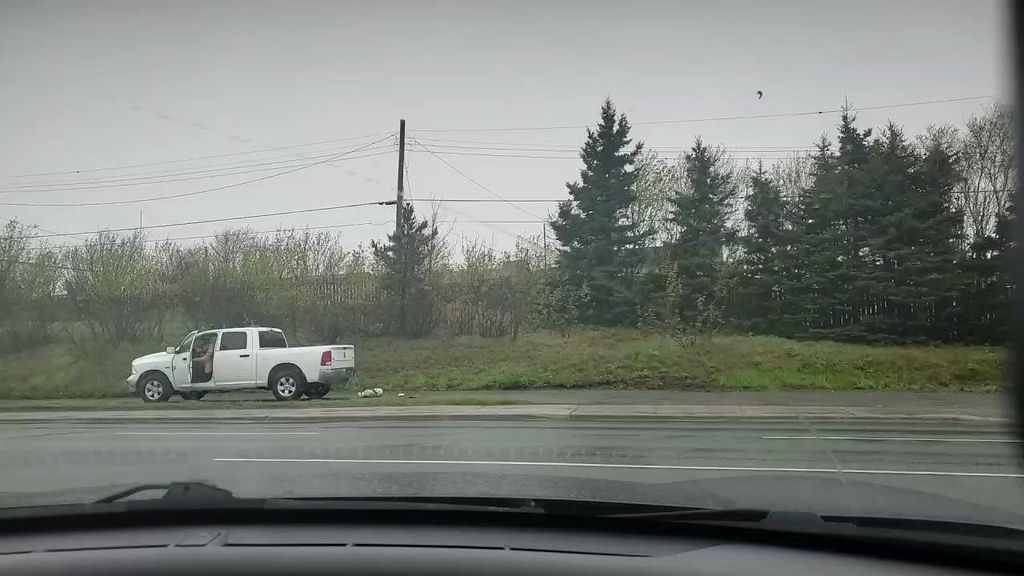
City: st_johns